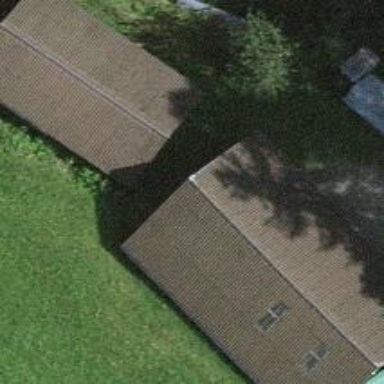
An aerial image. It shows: Shed building.